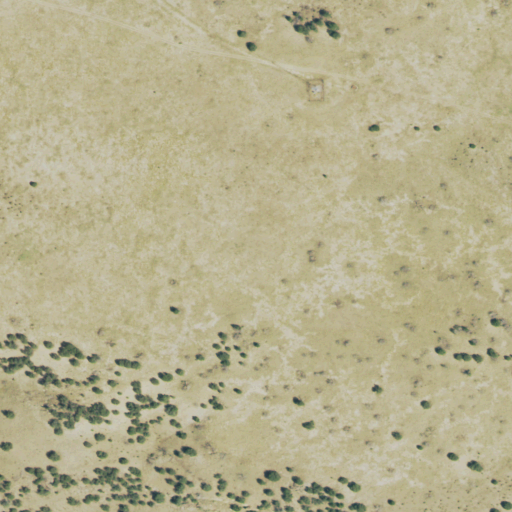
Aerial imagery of mountain in Colorado named Cedar Hill containing shrub and grassland